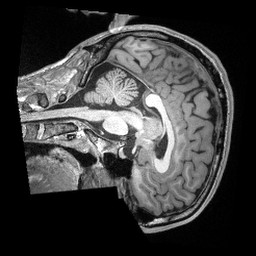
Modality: T1w
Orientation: sagittal
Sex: male